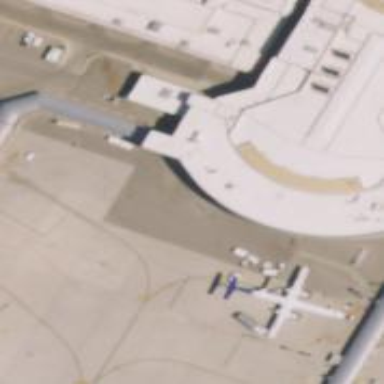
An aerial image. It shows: Airport gate.